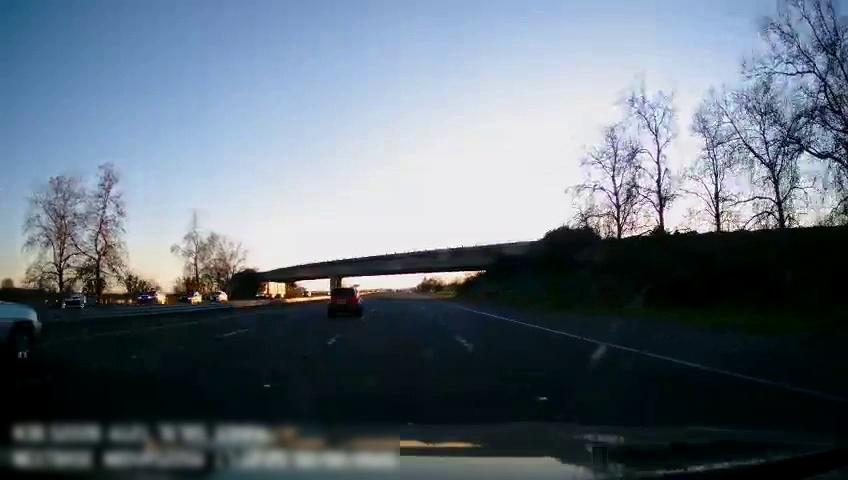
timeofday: Day
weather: Sunny
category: Drivable Space
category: Vehicles | SUV
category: Vehicles | Car
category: Vehicles | Truck
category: Vehicles | Car
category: Vehicles | SUV
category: Vehicles | SUV
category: Vehicles | SUV
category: Lanes | Alternate Lane
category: Lanes | Alternate Lane
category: Lanes | Current Lane
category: Lanes | Current Lane
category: Lanes | Alternate Lane